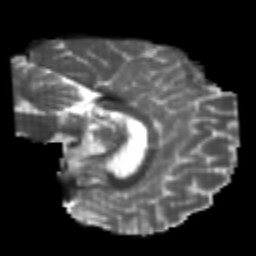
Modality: T2w
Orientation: sagittal
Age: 20
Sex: female
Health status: healthy
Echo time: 0.074 s